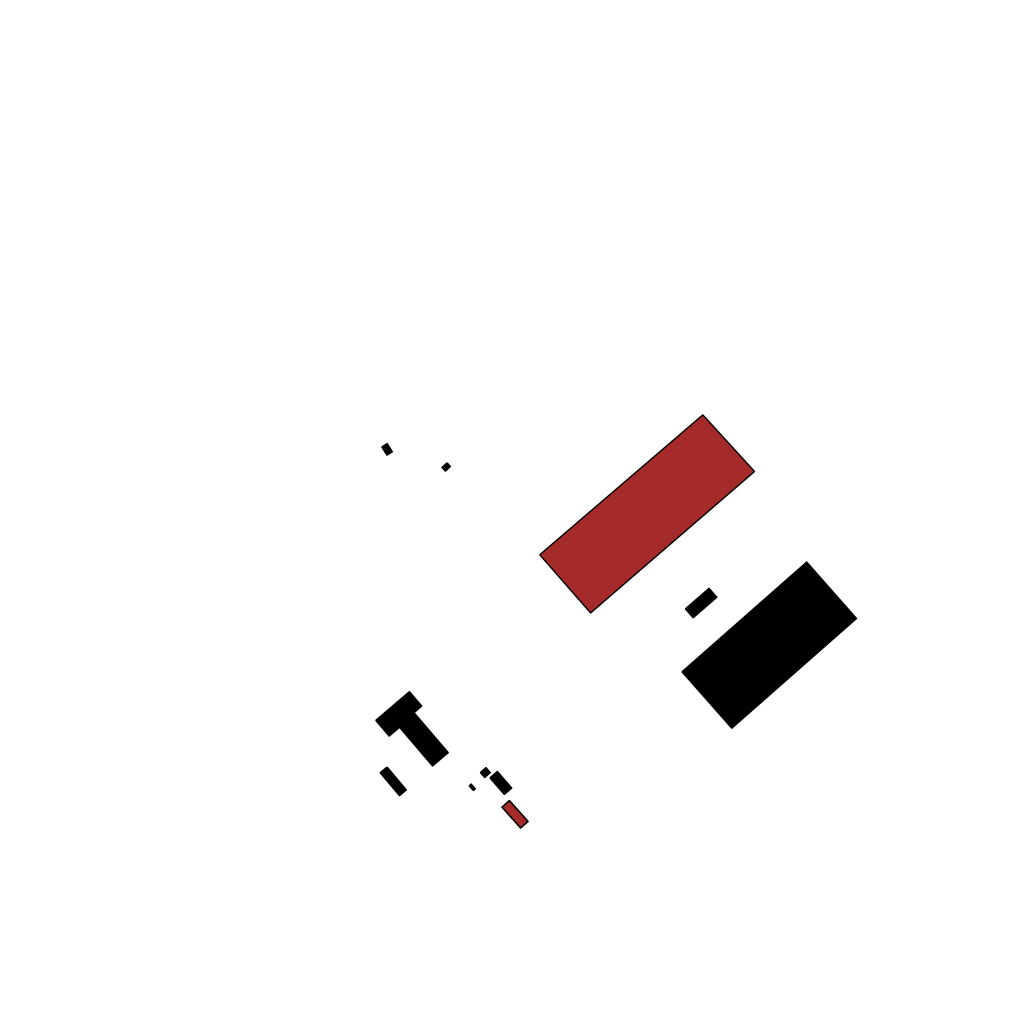
Tags: overhead vector_map, industrial, recreation, special, individual_rise, density_1, Building, Facility, 1.0 km²